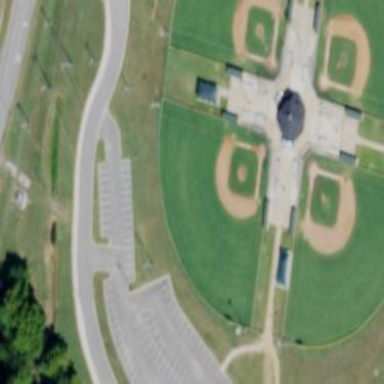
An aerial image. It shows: Baseball pitch surrounded by fence.